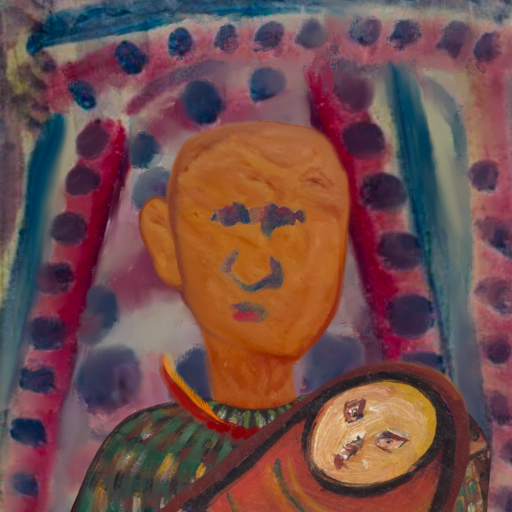
Background: HillGirl, Head And Neck Front: Pious_Lady, Face Front: In_The_Sun, Bust: After_Raid, Hair Front: Blank, Head Accessory: Blank, Second Necklace: Blank, Necklace: Pipe, Baby: After_Raid_Baby